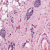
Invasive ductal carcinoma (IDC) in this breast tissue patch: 1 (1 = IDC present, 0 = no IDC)